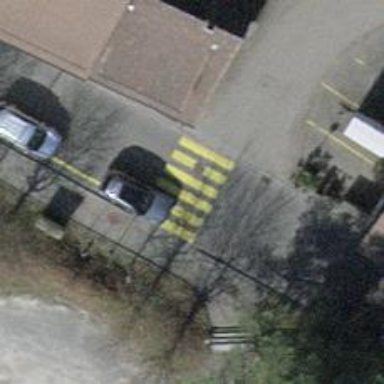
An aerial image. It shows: Uncontrolled zebra crossing on the road.